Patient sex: M
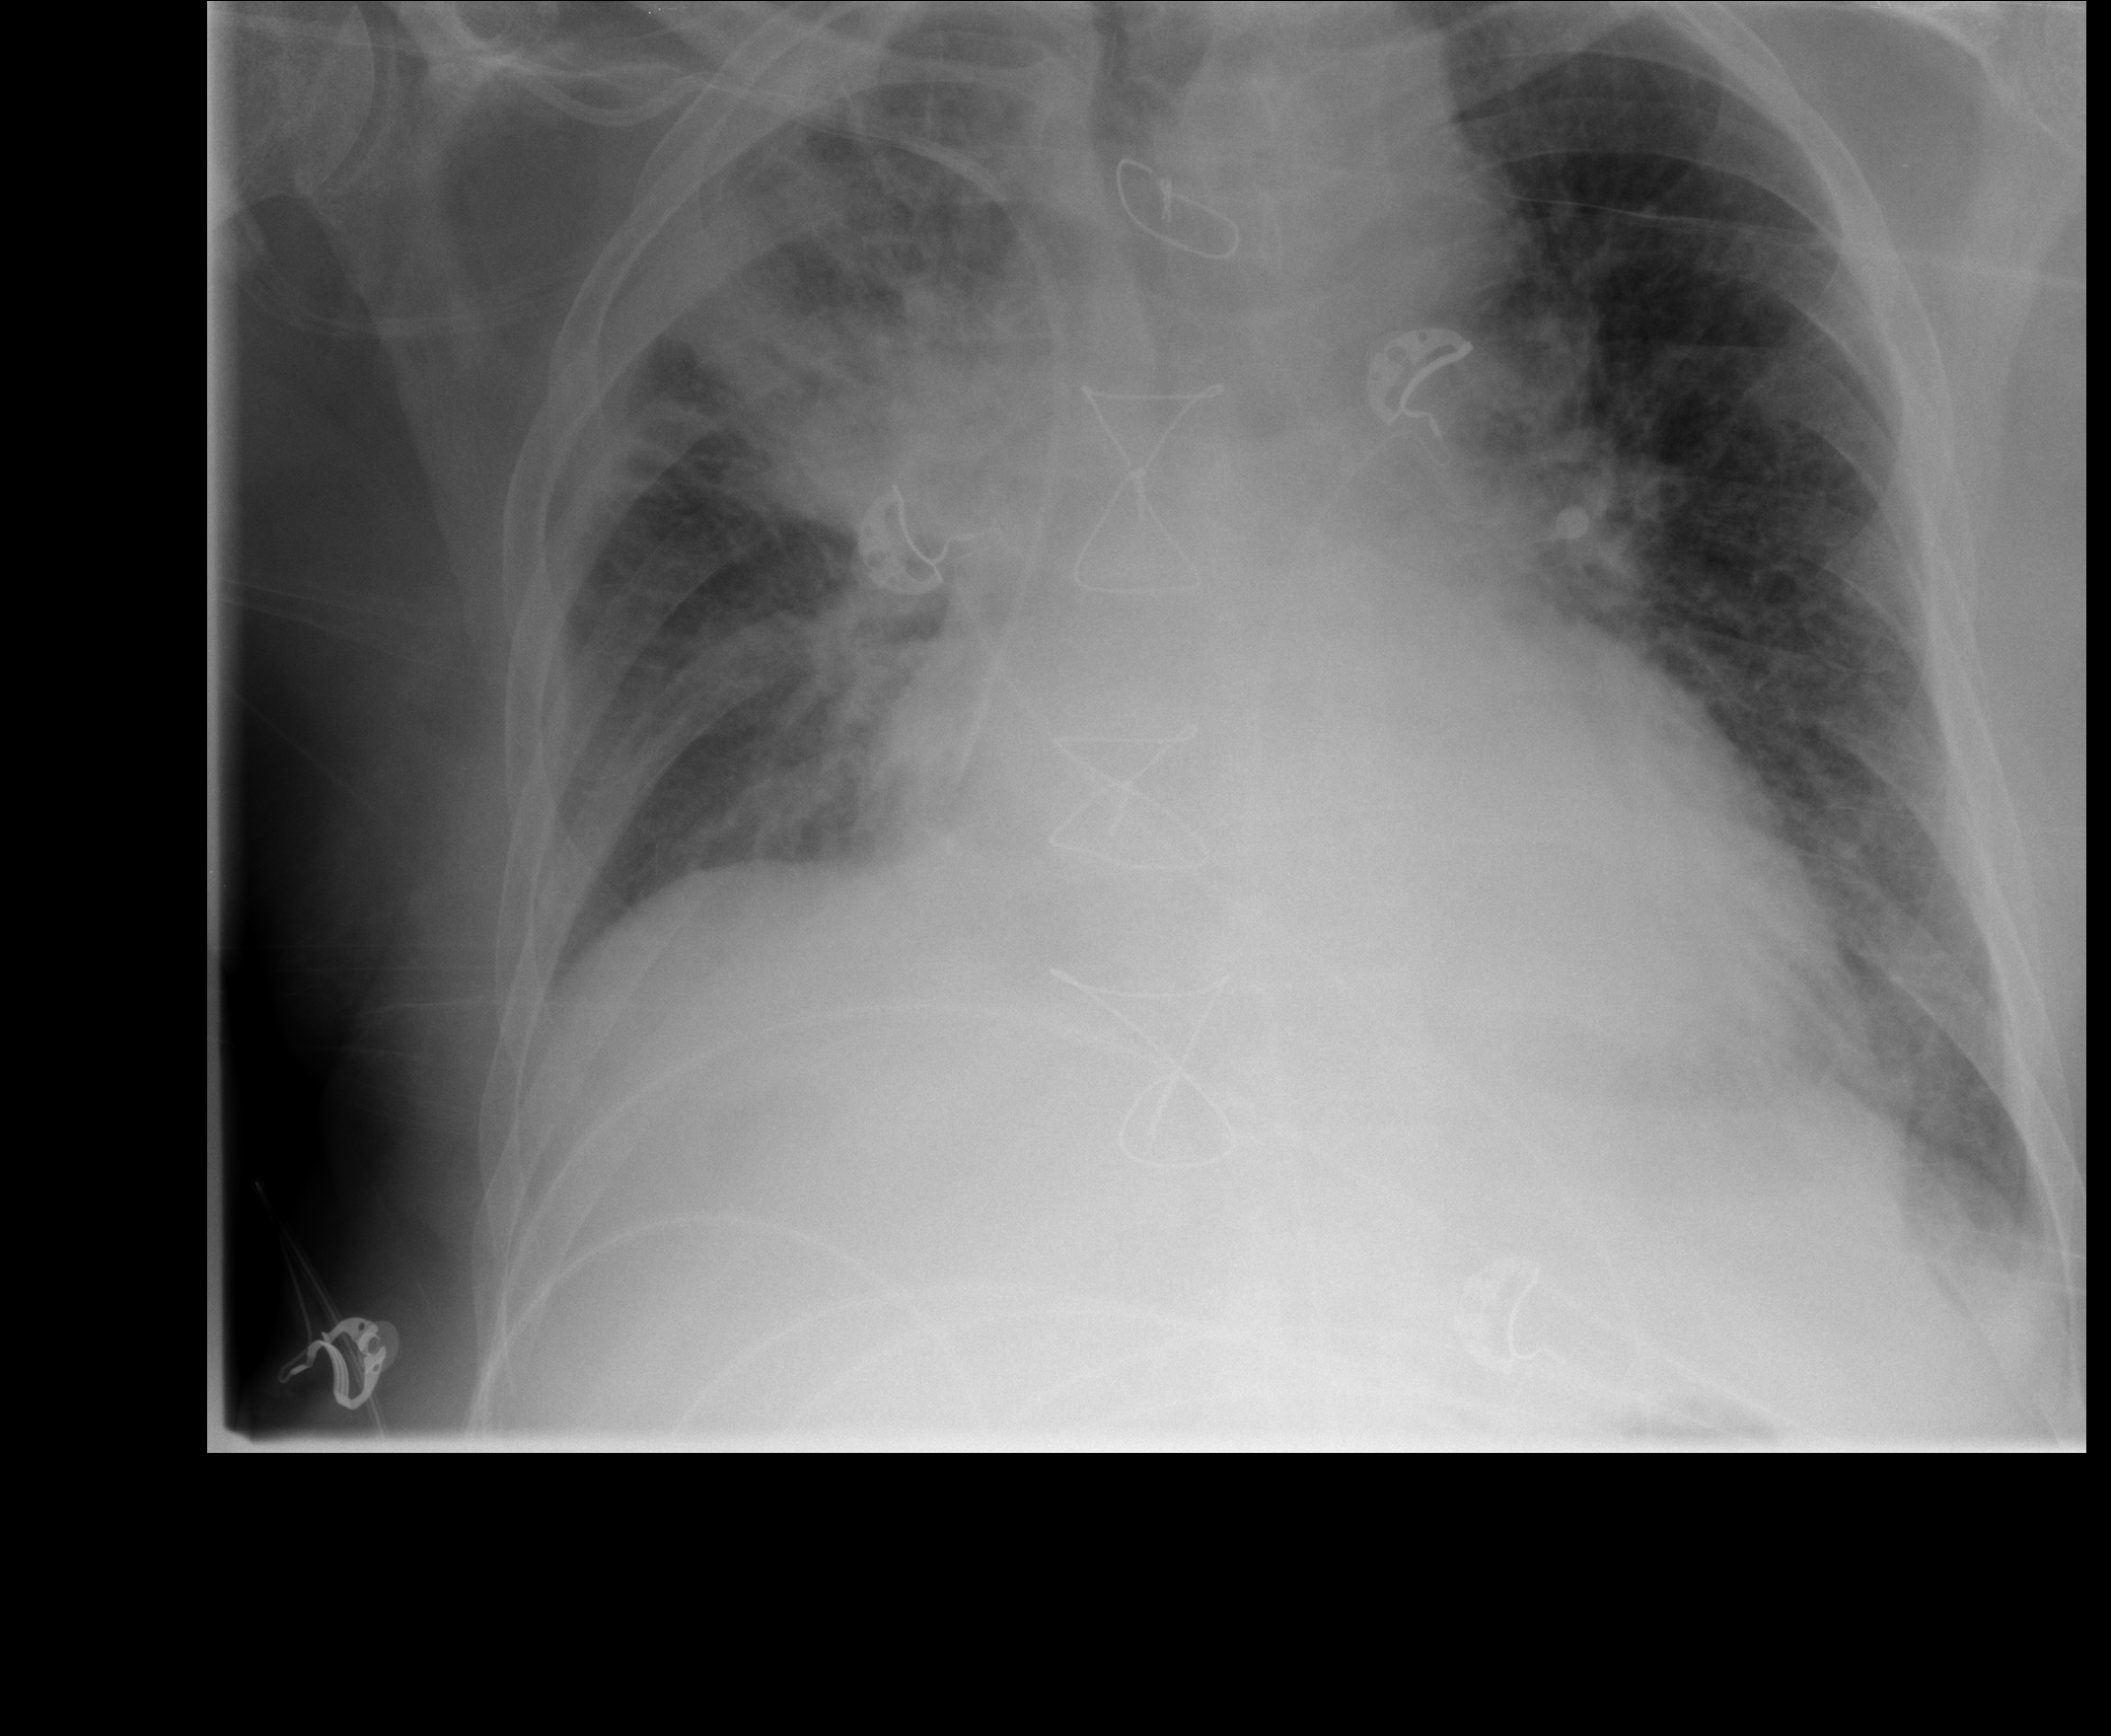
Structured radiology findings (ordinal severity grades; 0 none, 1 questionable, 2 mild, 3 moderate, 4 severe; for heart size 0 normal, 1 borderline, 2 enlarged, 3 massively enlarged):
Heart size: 2
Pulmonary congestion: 0
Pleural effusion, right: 1
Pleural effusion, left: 0
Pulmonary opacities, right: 3
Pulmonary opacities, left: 1
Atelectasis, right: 3
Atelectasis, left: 0